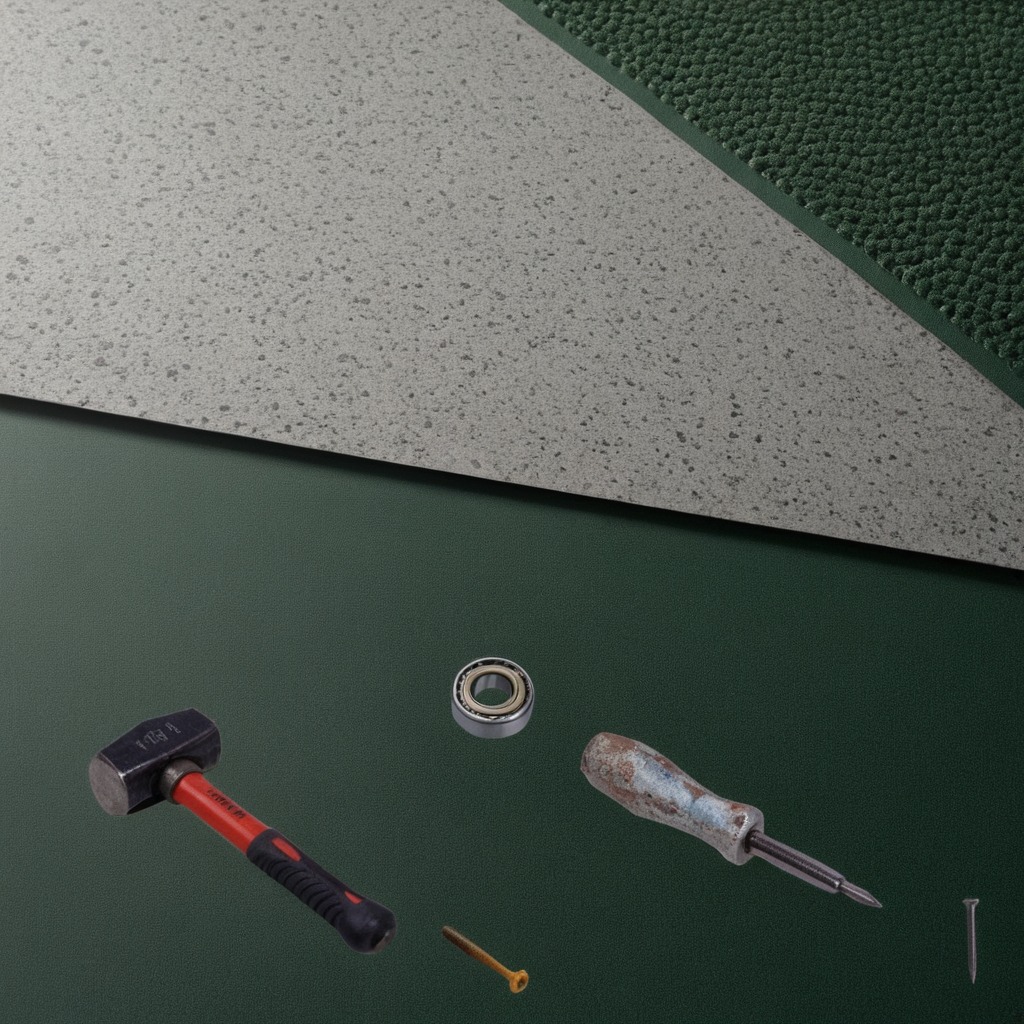
A ball bearing, hammer, iron nail, machine screw, and screwdriver are lying on the granite tabletop.